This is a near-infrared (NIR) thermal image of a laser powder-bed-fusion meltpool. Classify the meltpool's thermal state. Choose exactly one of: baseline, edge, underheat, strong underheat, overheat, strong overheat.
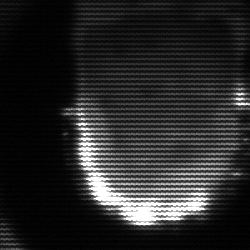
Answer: baseline